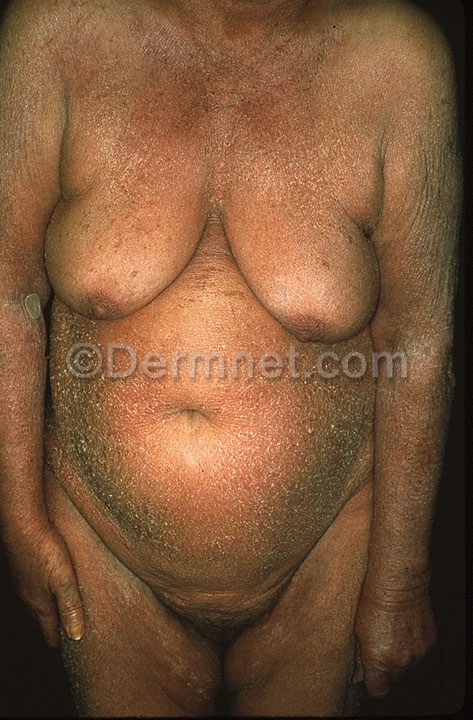
Disease: Eczema Photos